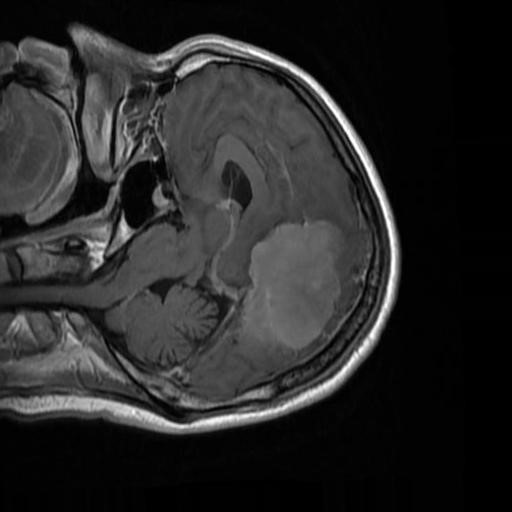
Label: brain_menin